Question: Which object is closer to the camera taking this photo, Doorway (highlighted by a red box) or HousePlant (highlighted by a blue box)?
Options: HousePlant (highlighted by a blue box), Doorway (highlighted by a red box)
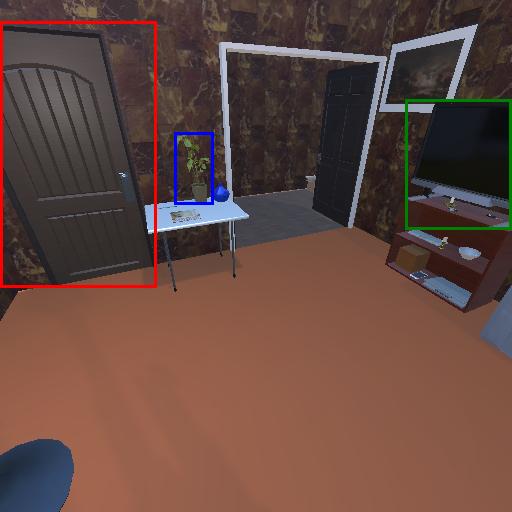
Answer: HousePlant (highlighted by a blue box)